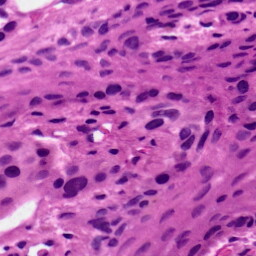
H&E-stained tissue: Skin